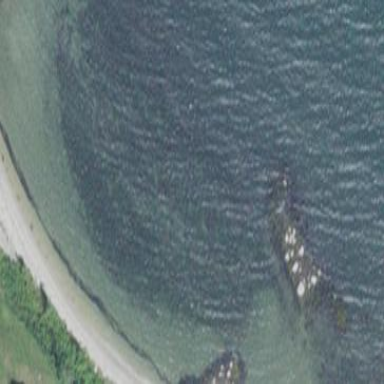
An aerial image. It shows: Sandy beach.